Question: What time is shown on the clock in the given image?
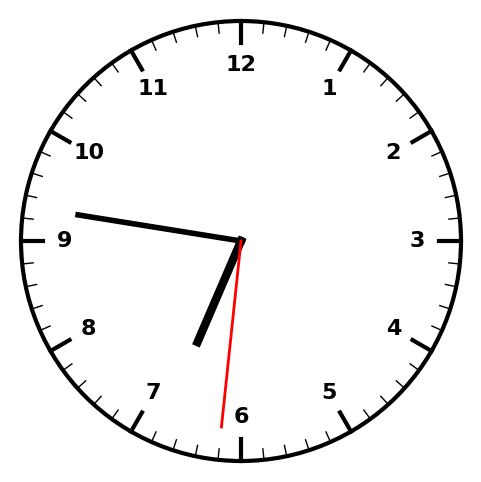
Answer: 06:46:31